Question: I'm looking for a tool that would help me read a amount of C++ source code for a complex product and understand relationships between components and datatype and have those relationshipts diagrammed and noted. The way I see it work for me is, I would create a note (node in diagram) 'foo', then for each function that 'foo' calls that I'm interested in (major ones) I would create children of 'foo' diagram nodes in order in which they get called and I would have a possibility to annotate each 'node' with 'missing arg check?' or 'do we need a fat lock here? rw maybe?' or similar and maybe have those nodes dotted-line-refer to a datatype that it works with. So in my mind it's kind of a Visio with auto-placed and auto-connected nodes, with 2-3 different connections/arrows types and ways to arrange it on a page so that the call-graph grows in one direction (downwards).
Pointers to such a tool will be greatly appreciated and if you can suggest a better approach to the process itself, let me know, I'm being swamped with the amount of code I want to digest and it's the first time for me, so I'm new to this. Thanks!
Update. Here's what I think I want in terms how it would look like
.
The 'automatic' part of the tool is that it would re-arrage the nodes, so all of them are visible, auto-size the nodes, create links by clicks (say right-click for child node and left click for datatype reference) and so on.
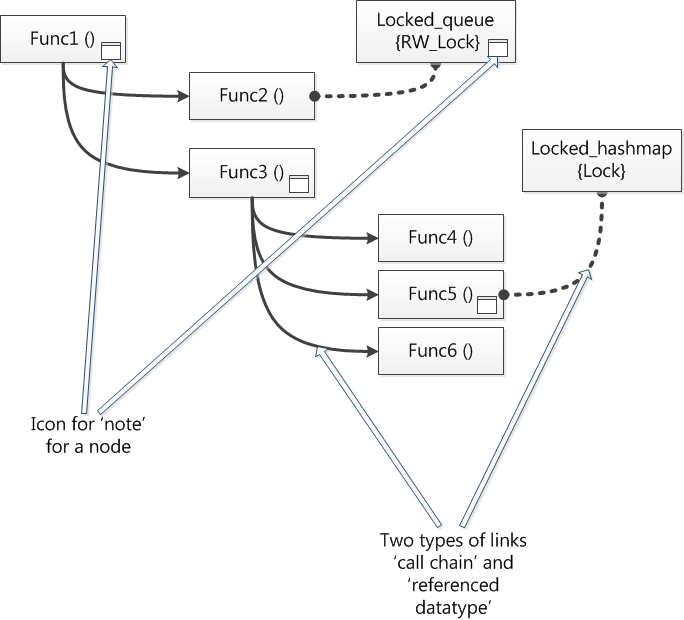
Answer: Turns out the answer to my question was - the latest Microsoft Visual Studio. MS VC 2012 contains this - <URL>, which is exactly what I've been looking for.